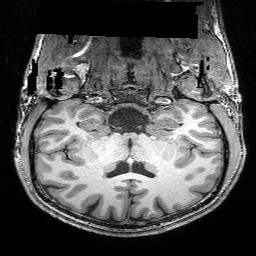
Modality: T1w
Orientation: sagittal
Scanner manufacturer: siemens
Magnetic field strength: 3 T
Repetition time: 0.02 s
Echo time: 0.005 s